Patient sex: M
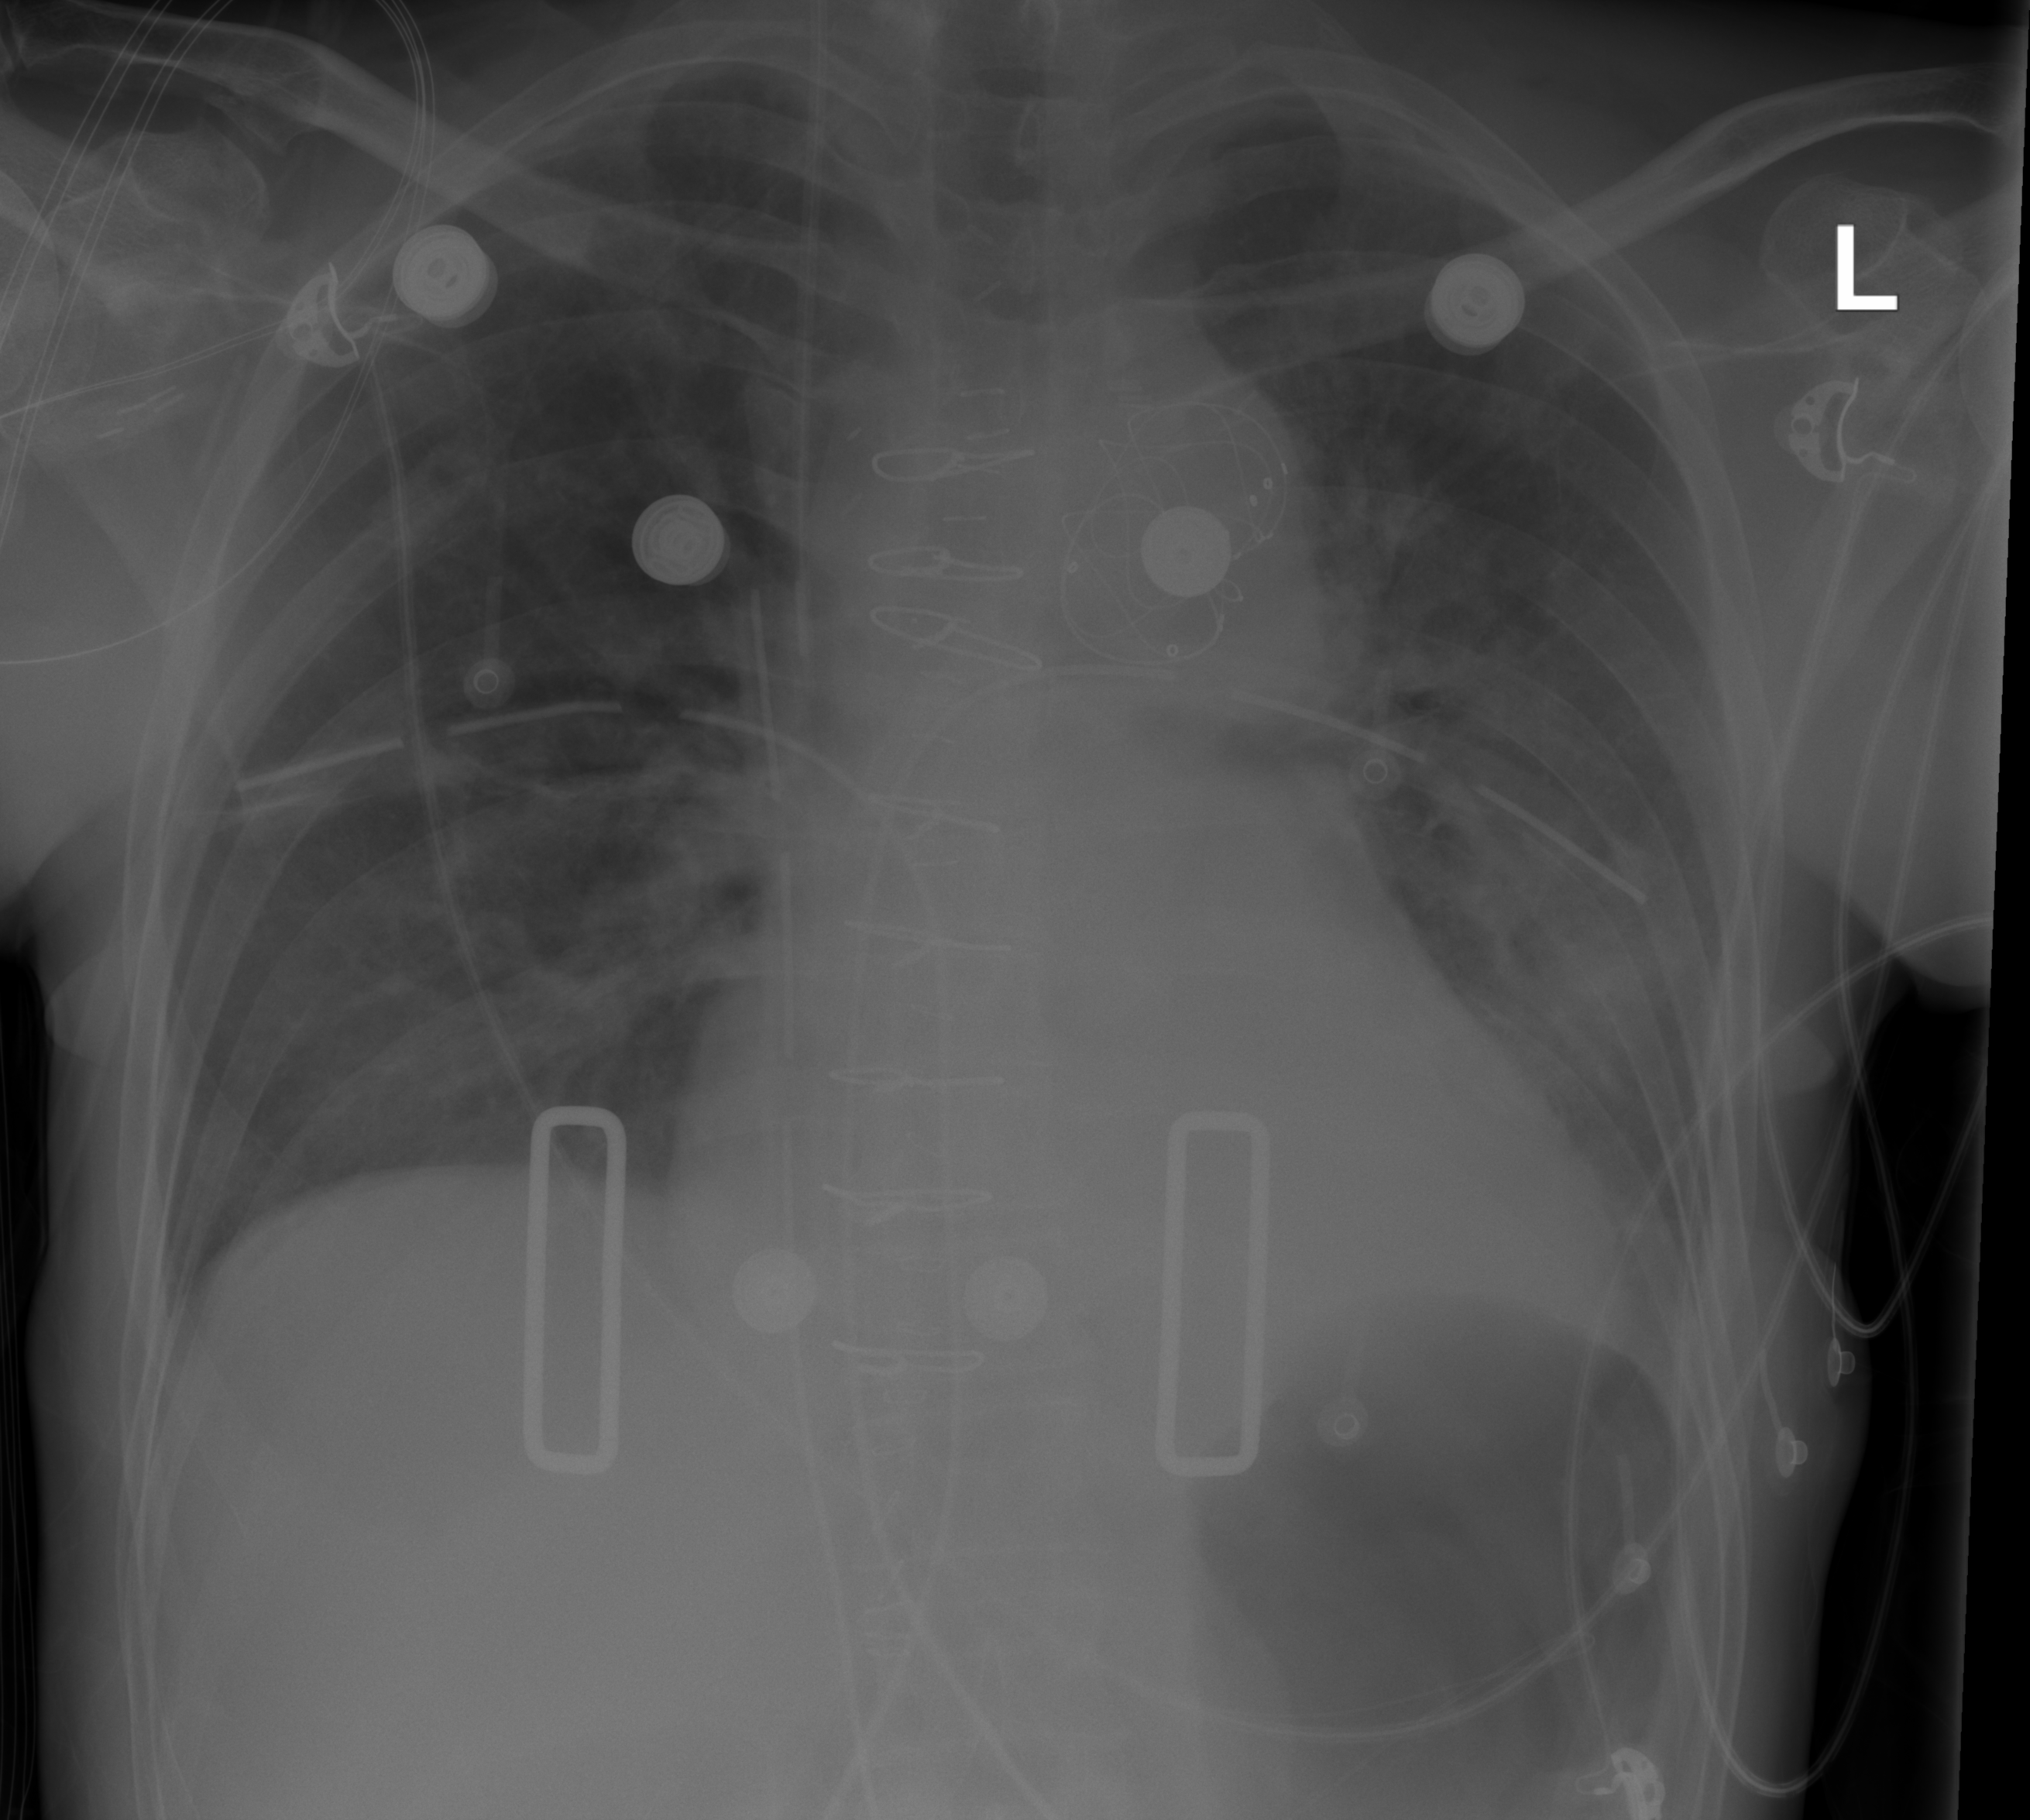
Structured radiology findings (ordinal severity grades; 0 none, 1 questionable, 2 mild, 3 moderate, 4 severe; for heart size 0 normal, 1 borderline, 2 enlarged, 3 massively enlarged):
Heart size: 2
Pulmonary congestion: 2
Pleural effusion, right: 0
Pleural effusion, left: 1
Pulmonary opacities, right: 1
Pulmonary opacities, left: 2
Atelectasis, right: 0
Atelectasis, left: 2